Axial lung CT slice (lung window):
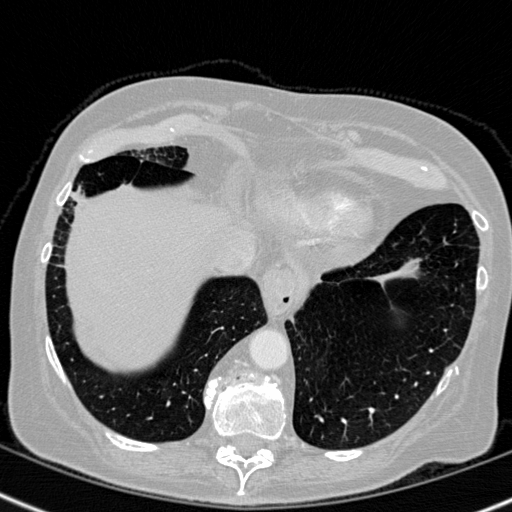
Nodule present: no